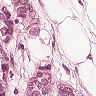
Metastatic tissue present: yes